Aerial crown-view tile of a tropical tree (Barro Colorado Island, Panama), acquired 20250818:
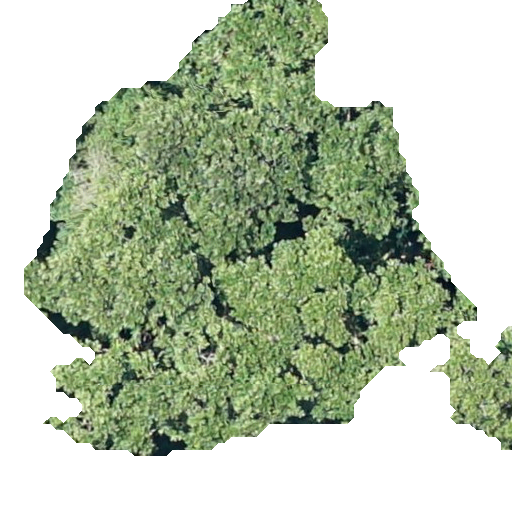
Species: Anacardium excelsum
GBIF accepted scientific name: Anacardium excelsum
Crown area: 204.696 m²